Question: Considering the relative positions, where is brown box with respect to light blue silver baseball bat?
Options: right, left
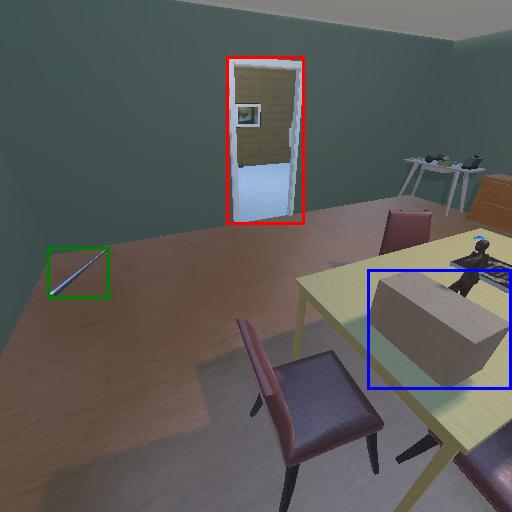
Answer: right